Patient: sex M, age 56
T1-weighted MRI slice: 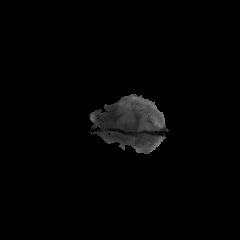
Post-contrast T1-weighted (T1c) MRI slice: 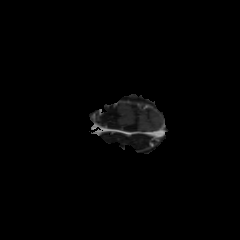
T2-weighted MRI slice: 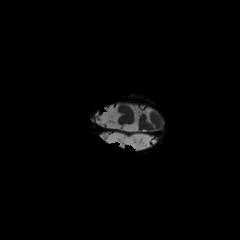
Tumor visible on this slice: no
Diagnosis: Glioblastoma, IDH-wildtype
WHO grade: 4